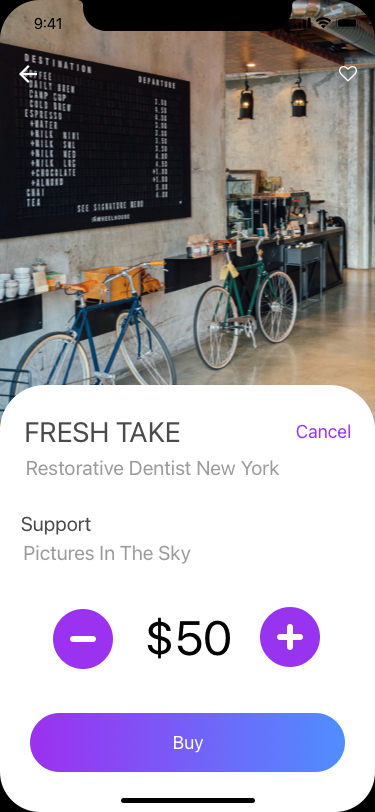
Text in this UI design:
Cancel
Fresh Take
Restorative Dentist New York
Support
Pictures In The Sky